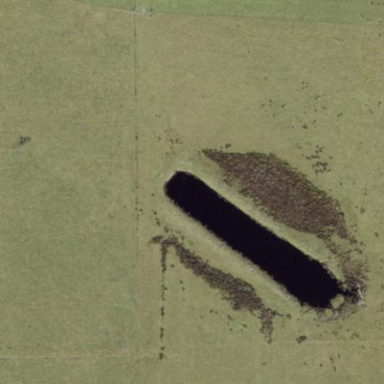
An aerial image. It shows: Reservoir of natural water.